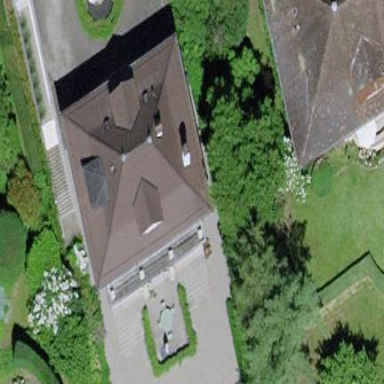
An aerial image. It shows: Residential building.